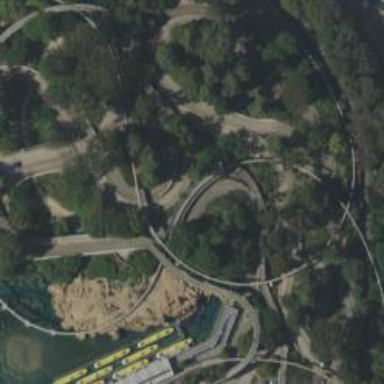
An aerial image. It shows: Monorail railway bridge.